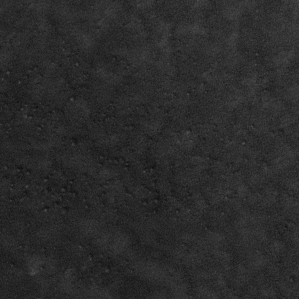
Label: frost